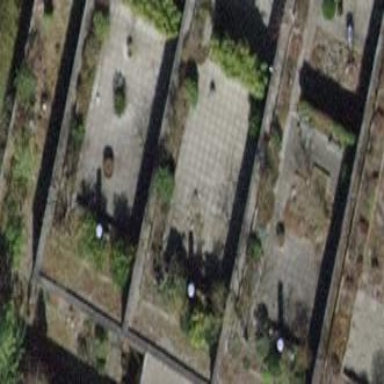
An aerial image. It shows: Building with flat roof.